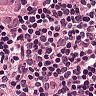
Metastatic tissue present: yes